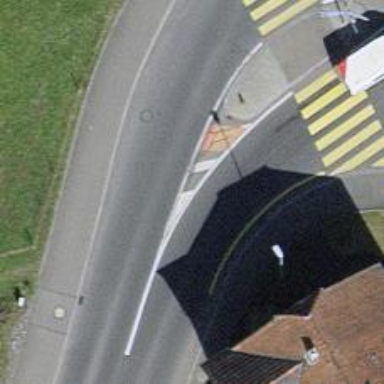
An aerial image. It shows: Secondary road with separate sidewalks on both sides.